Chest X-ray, PA view. Patient: 70 years old, sex M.
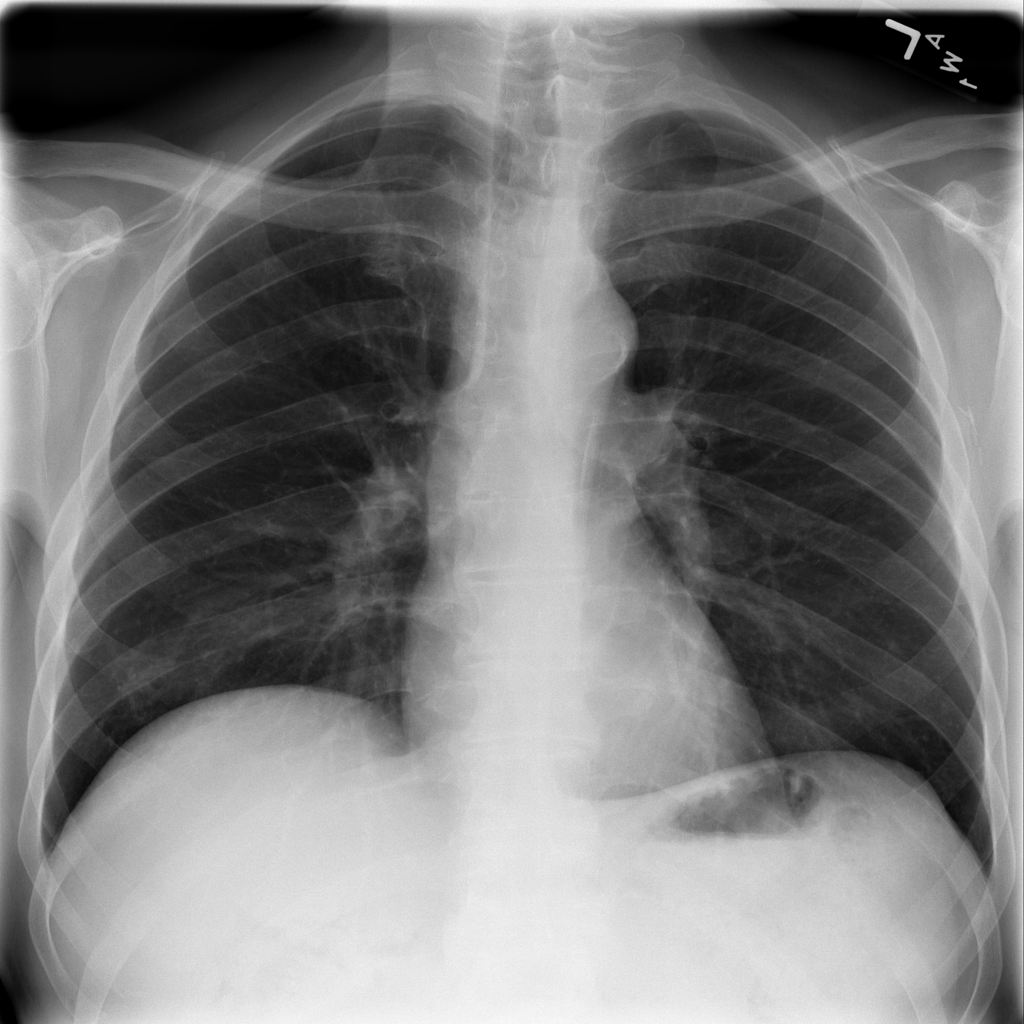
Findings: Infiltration